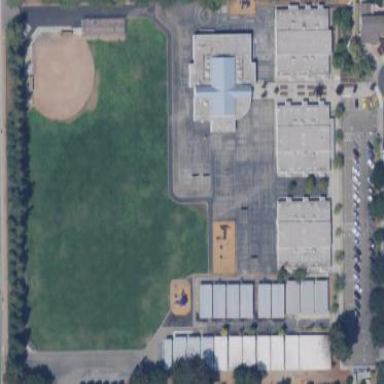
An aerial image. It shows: School.